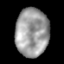
Tissue: lung
Cell type: Endothelial cells
Senescence score: 0.2276
Nuclear area (px): 1575
Mean DAPI intensity: 155.969